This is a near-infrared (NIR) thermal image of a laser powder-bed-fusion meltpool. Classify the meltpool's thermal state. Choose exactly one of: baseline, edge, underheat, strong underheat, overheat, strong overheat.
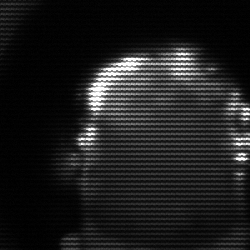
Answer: baseline